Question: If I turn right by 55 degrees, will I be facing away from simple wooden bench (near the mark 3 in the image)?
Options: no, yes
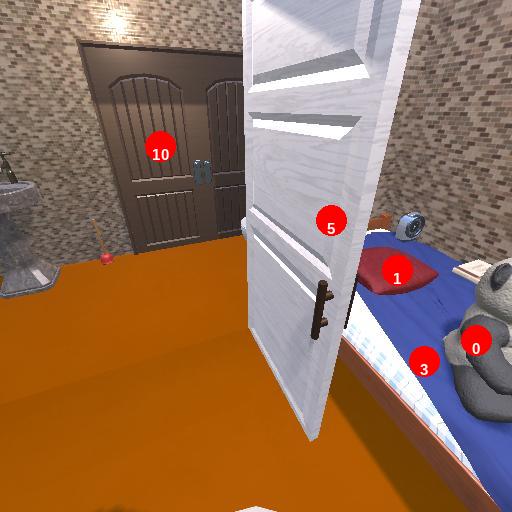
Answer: no